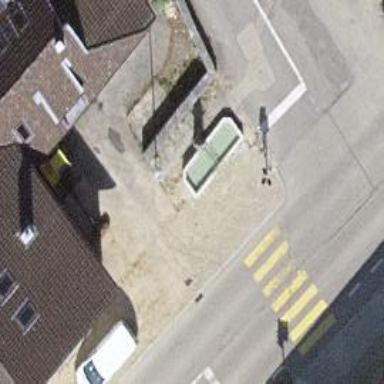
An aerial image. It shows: Beautiful fountain.